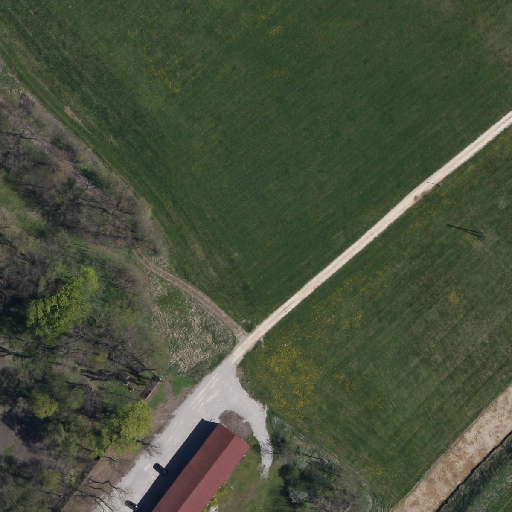
Referring expression: unpaved road